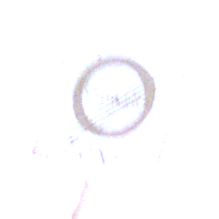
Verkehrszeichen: EndeUmweltzone
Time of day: SunriseSunset
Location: Outdoor (Urban)
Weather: Clear
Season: NotSpecified
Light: Natural